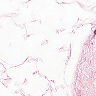
Metastatic tissue present: no